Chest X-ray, PA view. Patient: 43 years old, sex M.
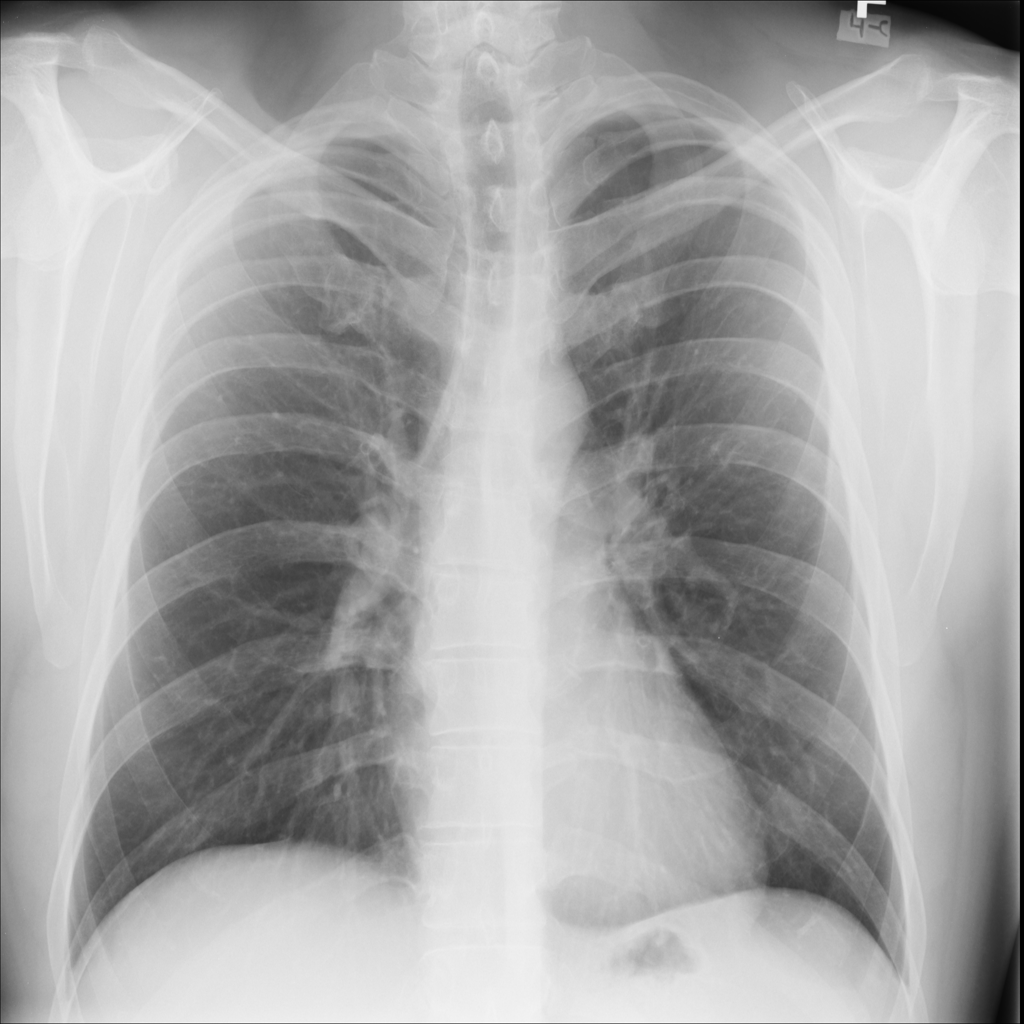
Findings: No Finding